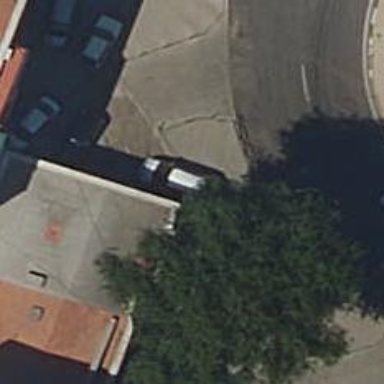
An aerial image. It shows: Sidewalk made of paving stones.